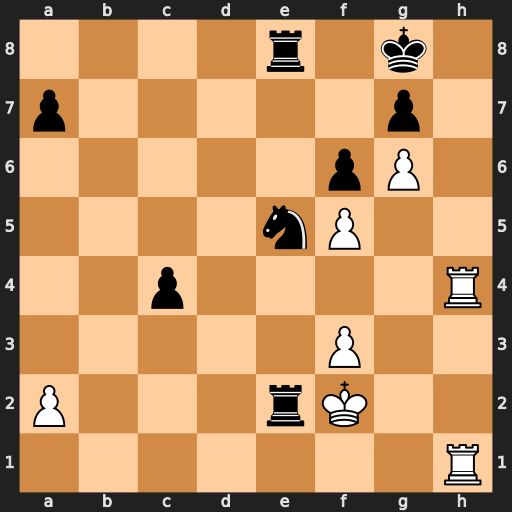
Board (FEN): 4r1k1/p5p1/5pP1/4nP2/2p4R/5P2/P3rK2/7R
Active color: w
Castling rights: -
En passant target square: -
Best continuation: Kxe2 Nxg6+ Re4